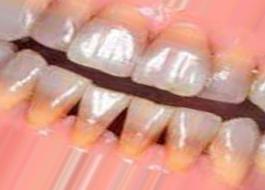
Condition: Tooth Discoloration